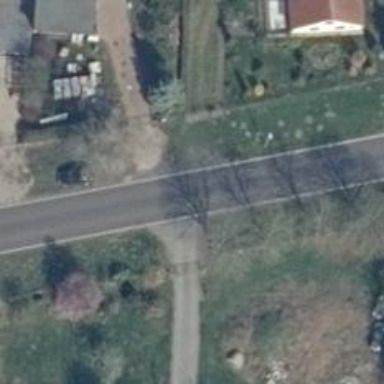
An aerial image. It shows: Secondary road with asphalt surface.